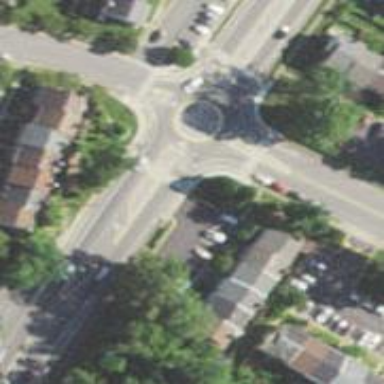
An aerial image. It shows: Secondary road made of asphalt leading to roundabout.